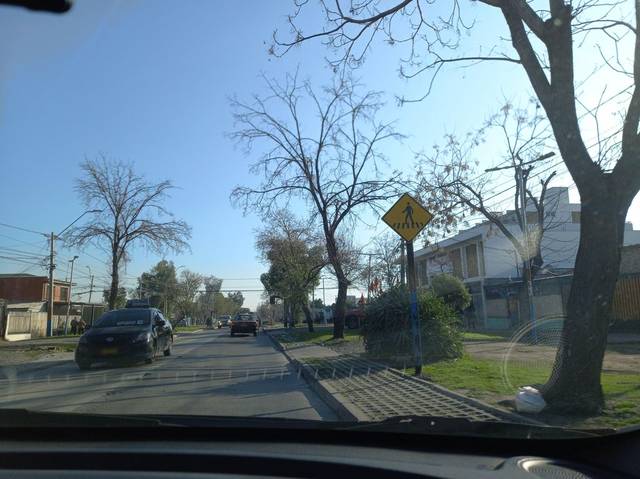
Region: Chile
Coordinates: -33.617, -70.581